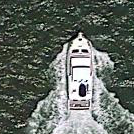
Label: Civil_yacht